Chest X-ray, AP view. Patient: 52 years old, sex M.
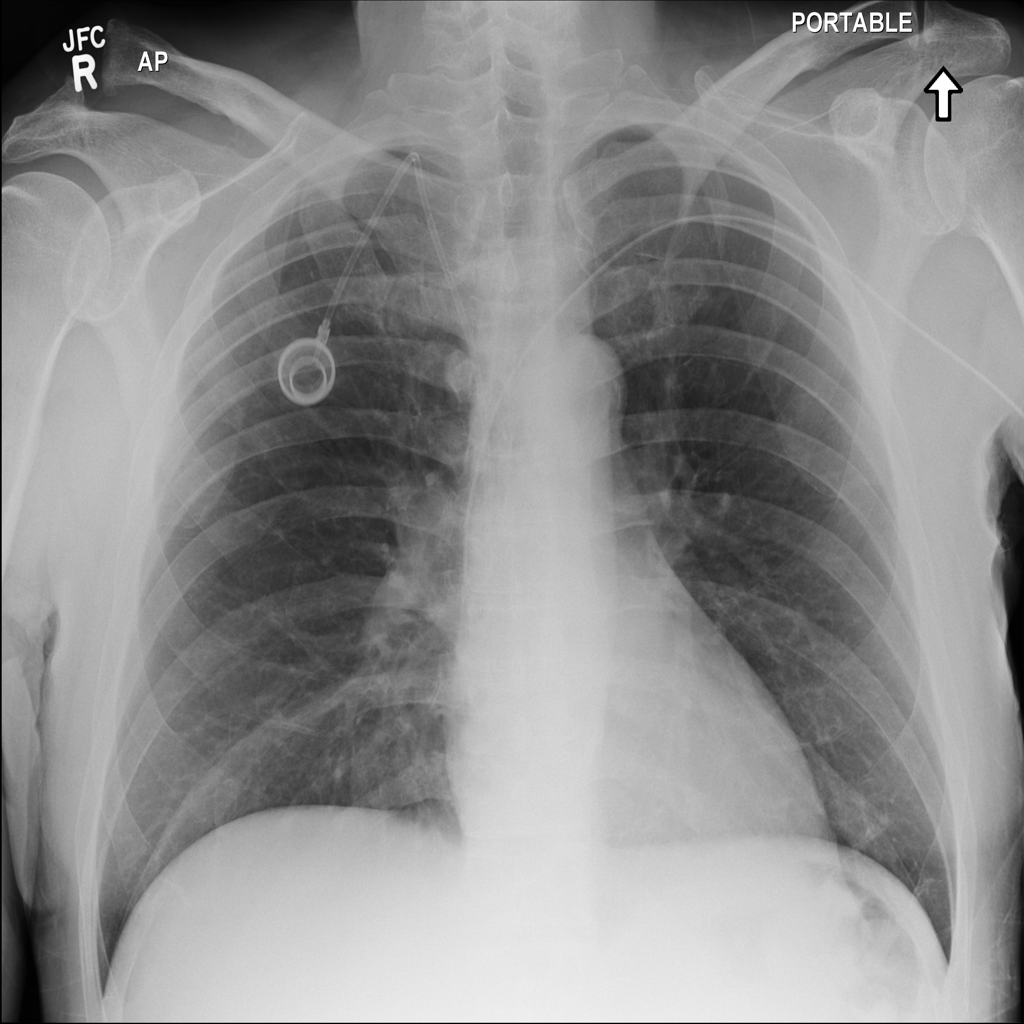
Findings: No Finding